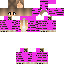
A female human skin with pale skin, wearing brown long hair dressed in a blue hoodie and black pants, featuring a closed mouth.